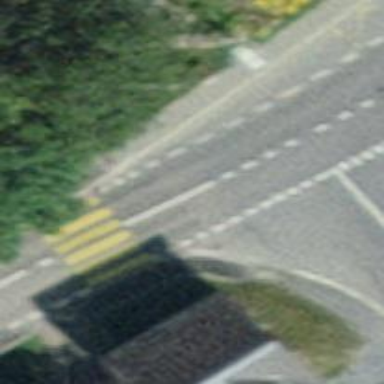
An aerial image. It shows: Uncontrolled zebra crossing on the road.